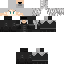
A female skeleton skin with dark skin, wearing blonde bald dressed in a black robe top and black pants, featuring a closed mouth.